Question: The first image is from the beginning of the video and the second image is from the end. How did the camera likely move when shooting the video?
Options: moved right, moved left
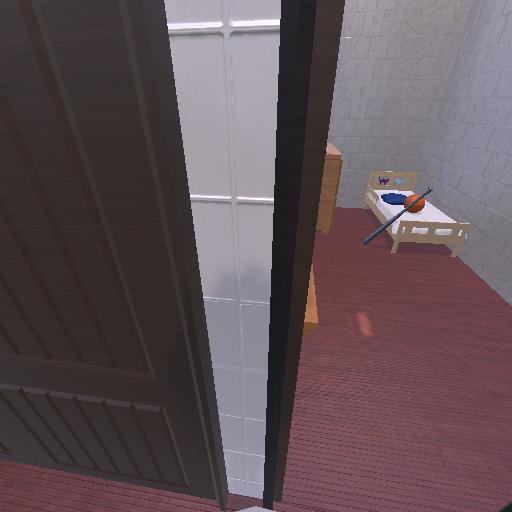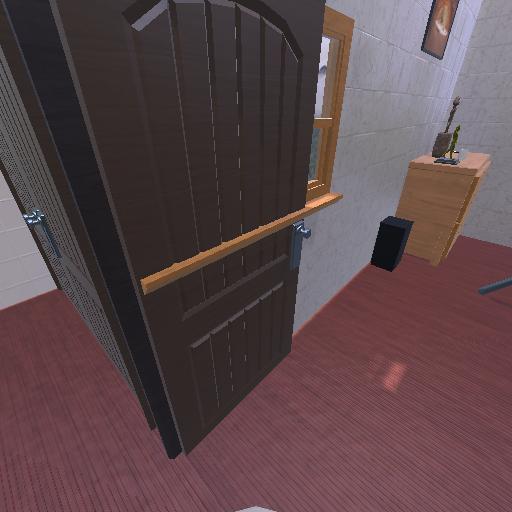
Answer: moved right